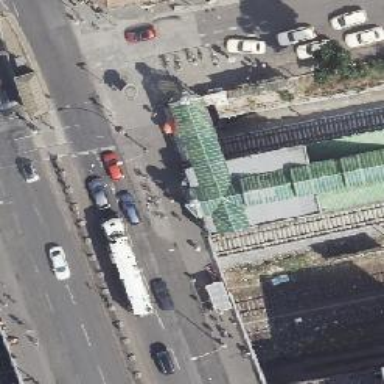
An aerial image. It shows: Close-up of railway platform edge.